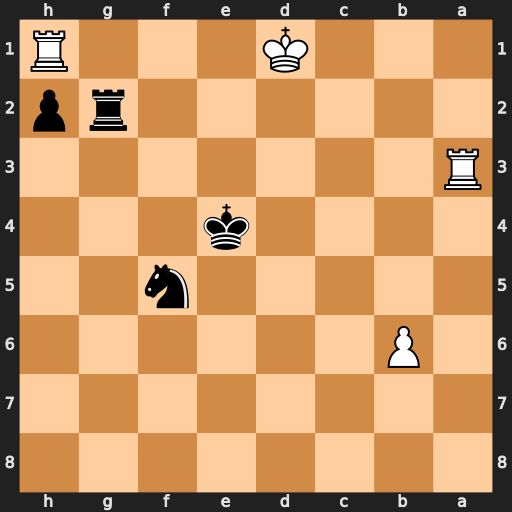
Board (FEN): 8/8/1P6/5n2/4k3/R7/6rp/3K3R
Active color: b
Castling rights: -
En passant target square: -
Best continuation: Rg1+ Kd2 Rxh1